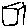
Label: square